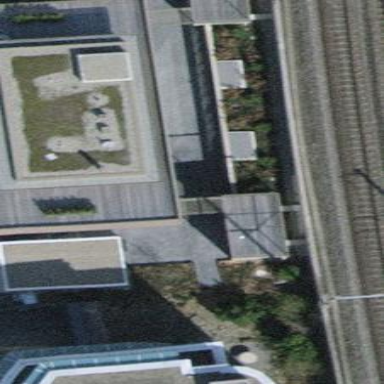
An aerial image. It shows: The building has flat roof that is oriented across.